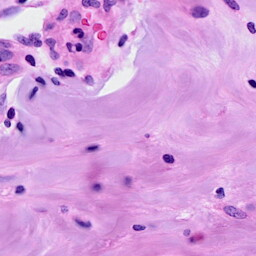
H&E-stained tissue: Breast